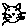
Label: cat